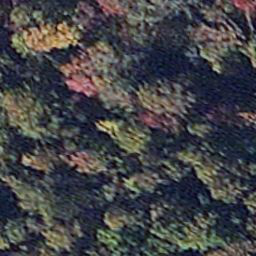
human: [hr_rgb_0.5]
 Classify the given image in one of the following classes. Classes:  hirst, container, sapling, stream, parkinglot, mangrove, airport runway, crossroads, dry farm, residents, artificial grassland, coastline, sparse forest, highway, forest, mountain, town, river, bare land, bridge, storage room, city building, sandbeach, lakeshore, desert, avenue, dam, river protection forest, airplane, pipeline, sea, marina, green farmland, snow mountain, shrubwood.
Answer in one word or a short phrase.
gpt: mangrove